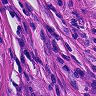
Metastatic tissue present: no